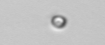
Label: nanoplankton_mix